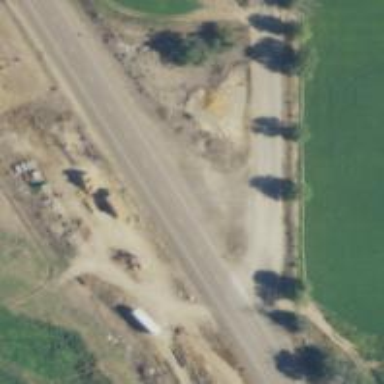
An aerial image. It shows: Unclassified road.